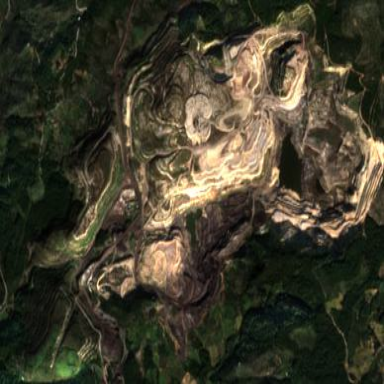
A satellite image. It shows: Quarry area.